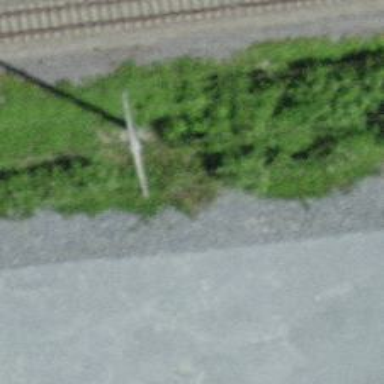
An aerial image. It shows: Power tower.